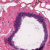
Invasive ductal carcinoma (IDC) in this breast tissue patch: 0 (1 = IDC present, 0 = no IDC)